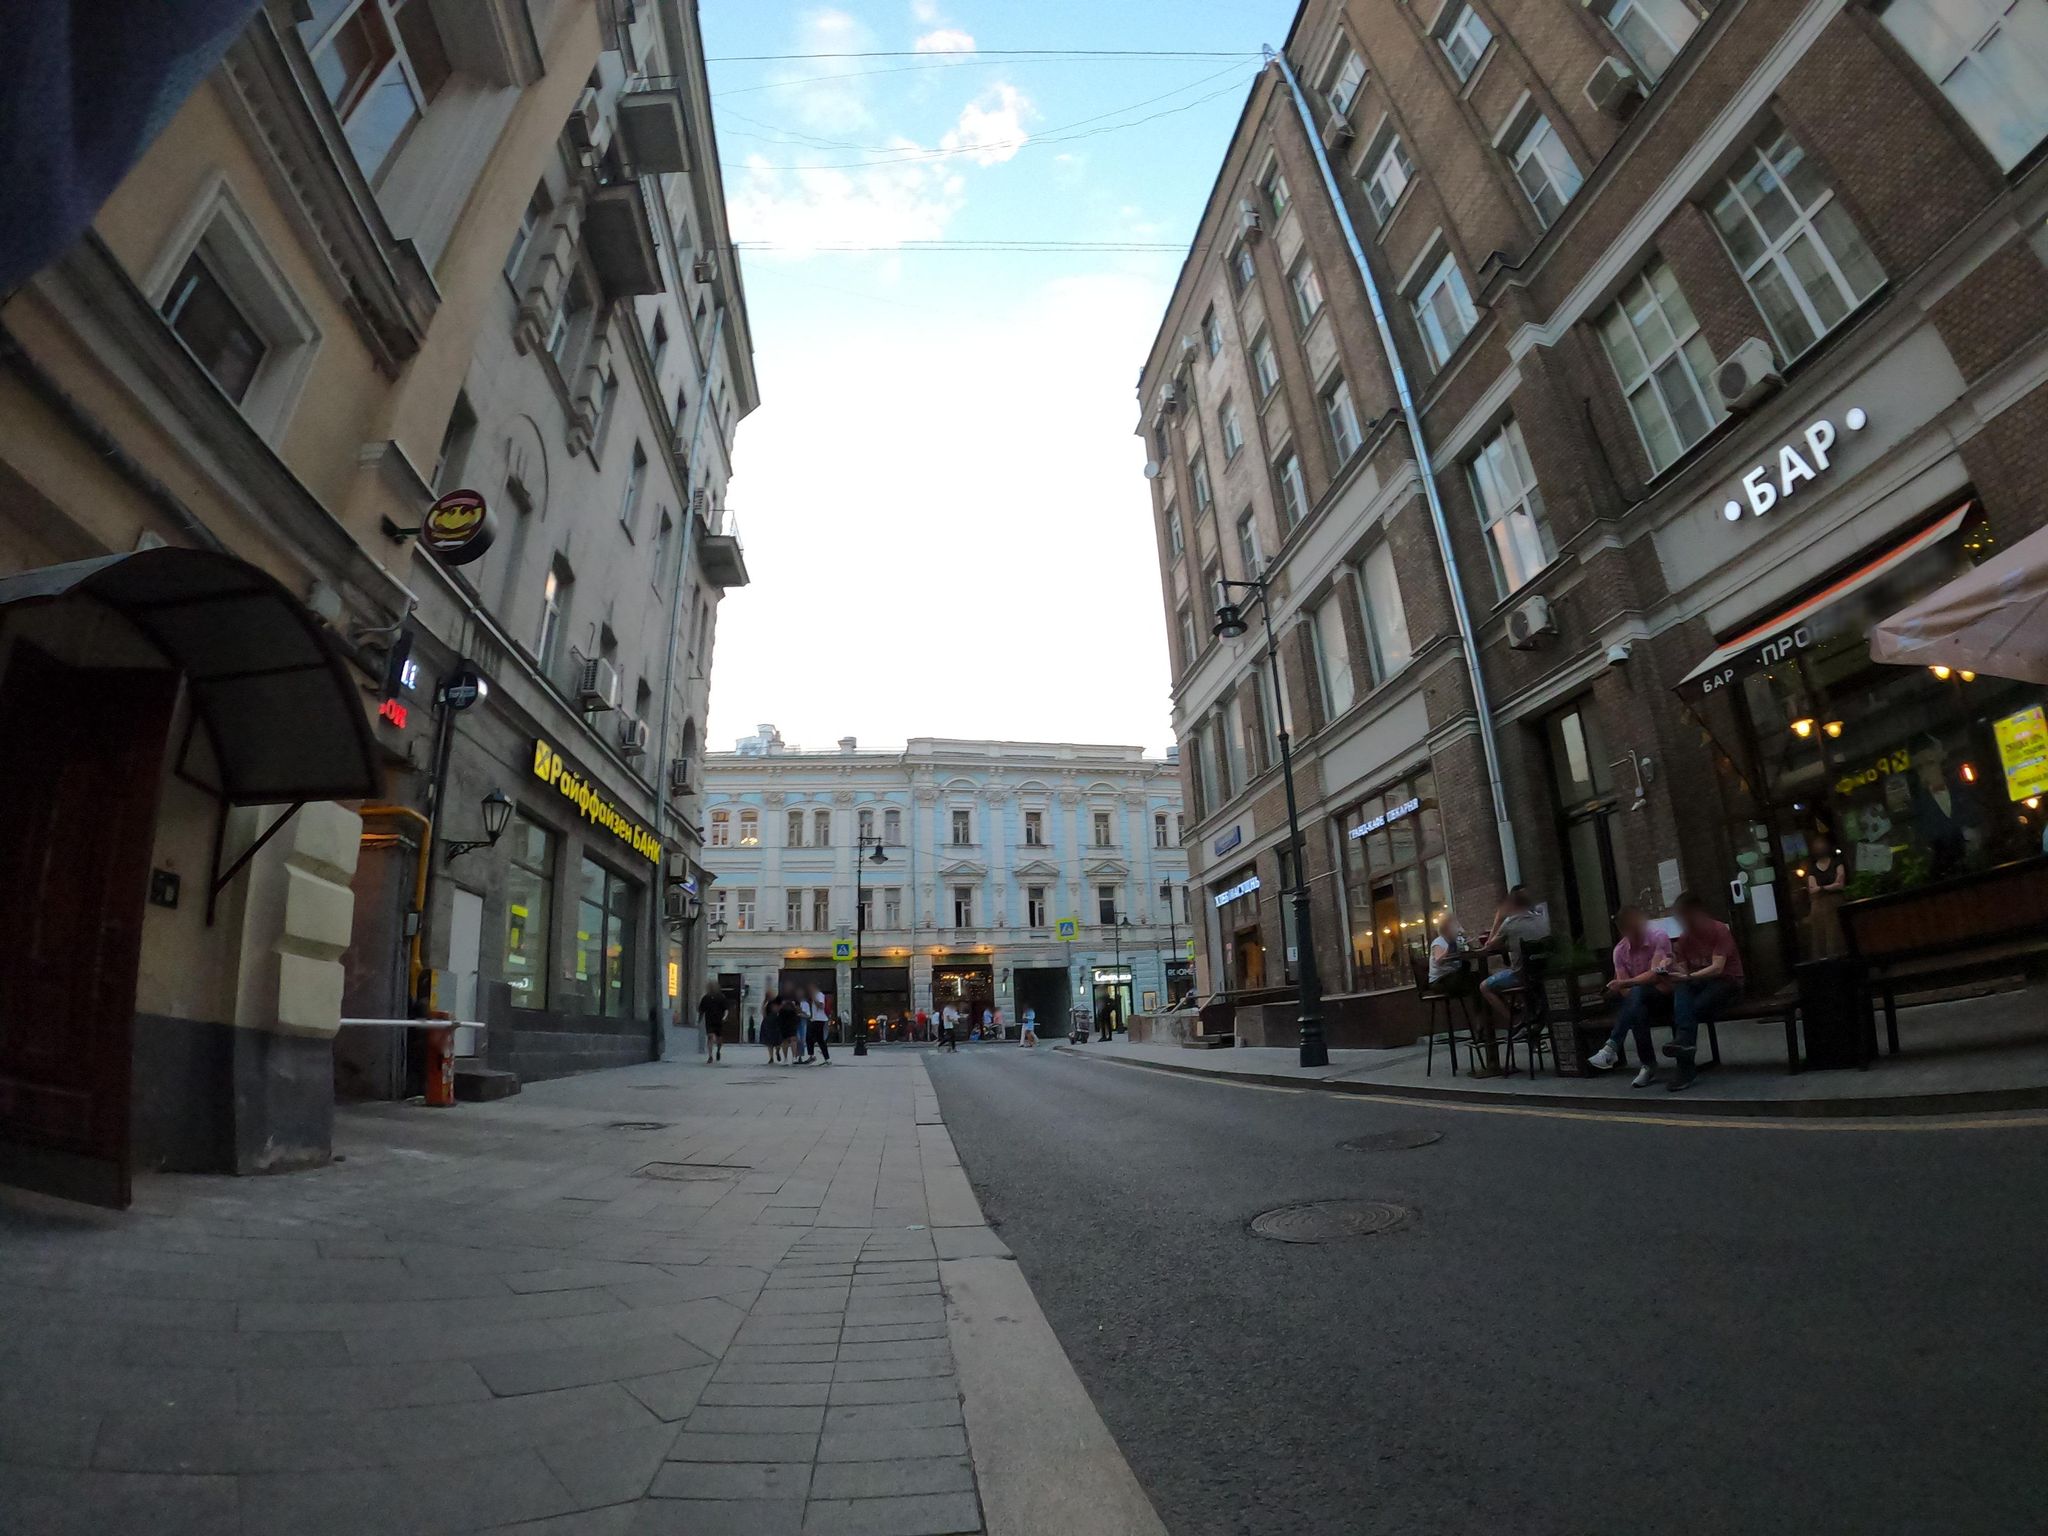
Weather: clear
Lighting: day
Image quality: good
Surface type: walking surface
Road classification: footway, service
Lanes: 1
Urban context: urban centre
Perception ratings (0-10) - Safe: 3.7, Lively: 7.09, Beautiful: 5.4, Boring: 2.32, Depressing: 1.72, Wealthy: 7.55